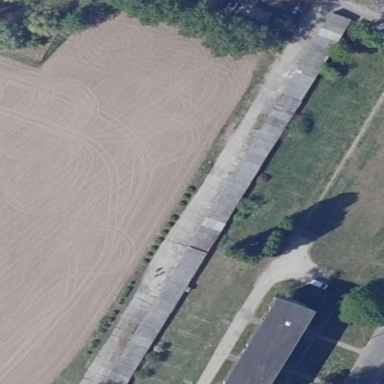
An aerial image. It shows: Group of garages.